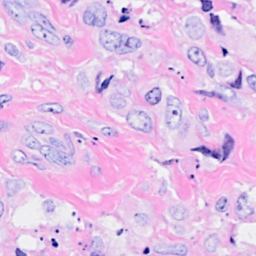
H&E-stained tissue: Breast